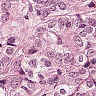
Metastatic tissue present: yes